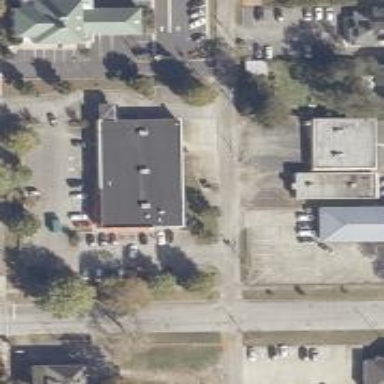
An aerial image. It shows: Pharmacy providing healthcare services.